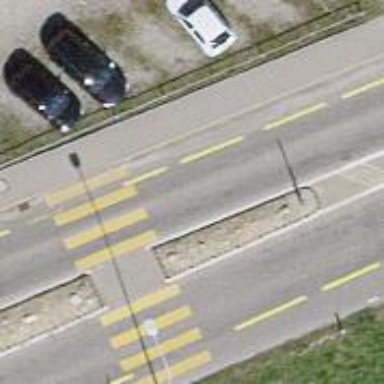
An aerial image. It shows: Bus stop with platform for public transport.